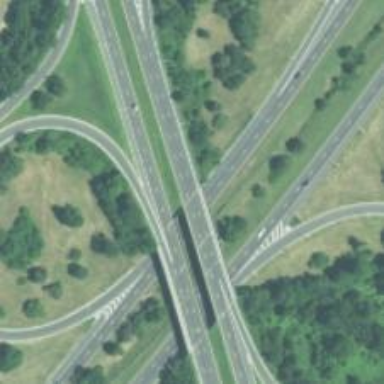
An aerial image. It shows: Trunk highway with bridge.